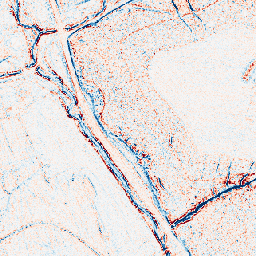
Category: edge_preserving
Decomposition family: bilateral
Decomposition parameters: d: 5
sigma_color: 75
sigma_space: 50
Upsampling method: area
Upsampling parameters: scale: 8
Upsampling scale: 8